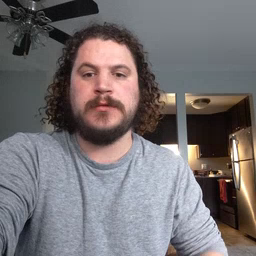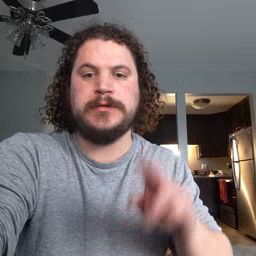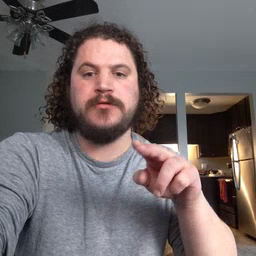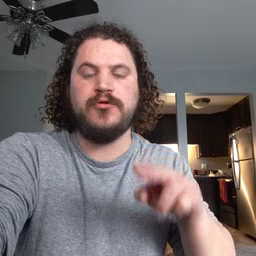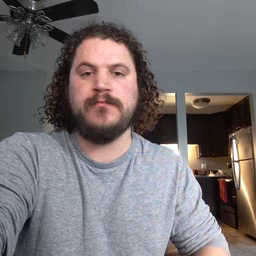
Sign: chair